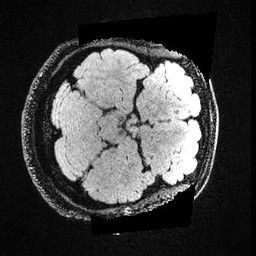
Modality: FLAIR
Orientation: axial
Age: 27
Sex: female
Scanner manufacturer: ge
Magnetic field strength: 3 T
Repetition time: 4.802 s
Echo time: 0.1157 s